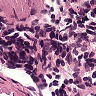
Metastatic tissue present: no